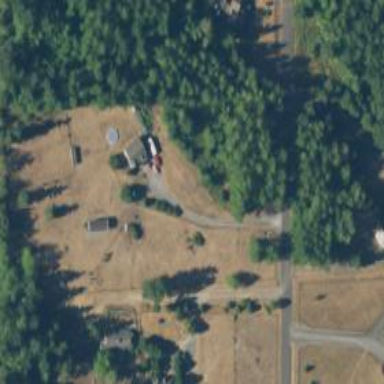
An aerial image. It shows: Driveway.